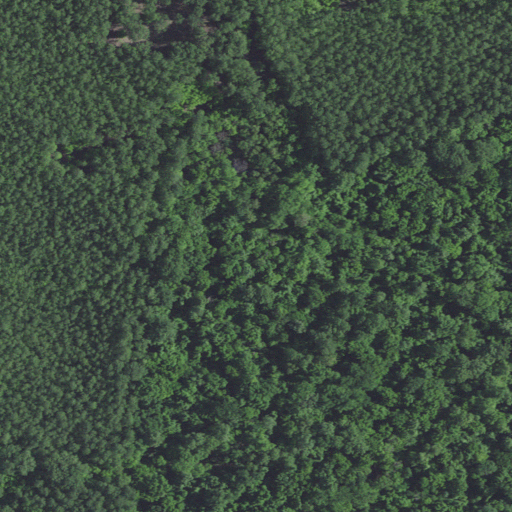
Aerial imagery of island in Missouri named Saint Aubert Island containing woody wetlands and herbaceous wetlands